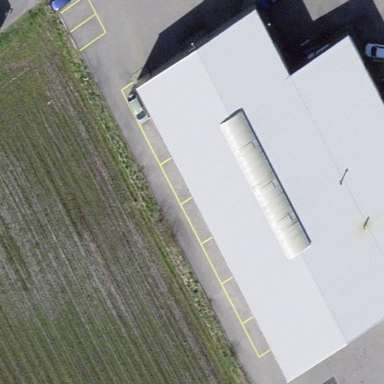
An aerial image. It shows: Industrial building classified as depot.